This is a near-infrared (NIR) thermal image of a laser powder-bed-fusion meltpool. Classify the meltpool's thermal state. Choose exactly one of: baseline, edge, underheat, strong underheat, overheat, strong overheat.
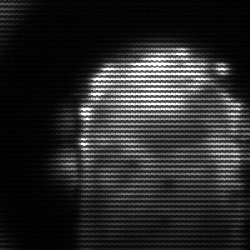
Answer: baseline